Brain MRI, t1w sequence, axial 2D slice.
Patient: age 33, sex F, weight 78 kg, height 1.78 m
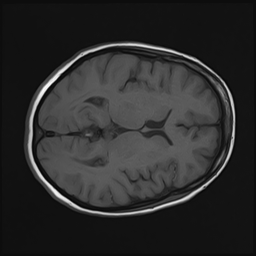